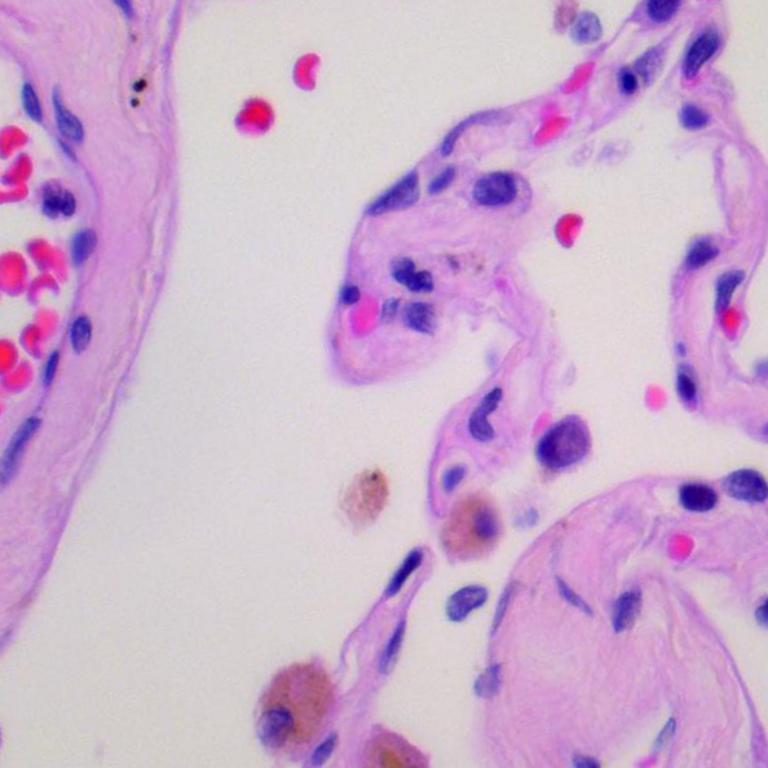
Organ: lung
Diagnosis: benign